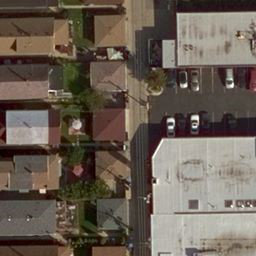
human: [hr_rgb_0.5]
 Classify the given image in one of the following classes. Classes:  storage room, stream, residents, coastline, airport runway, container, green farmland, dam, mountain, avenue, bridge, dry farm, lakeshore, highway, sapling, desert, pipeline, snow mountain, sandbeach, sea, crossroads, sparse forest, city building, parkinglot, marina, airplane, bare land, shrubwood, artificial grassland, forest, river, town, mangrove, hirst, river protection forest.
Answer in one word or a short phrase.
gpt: residents